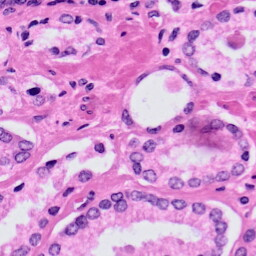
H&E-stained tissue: Prostate